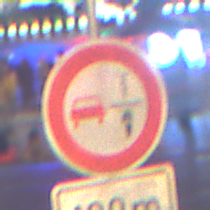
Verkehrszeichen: VerbotUeberholenEinspurigeFahrzeuge
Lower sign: Entfernungsangaben1
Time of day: Night
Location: Outdoor (Urban)
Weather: PartlyCloudy
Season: NotSpecified
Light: Natural